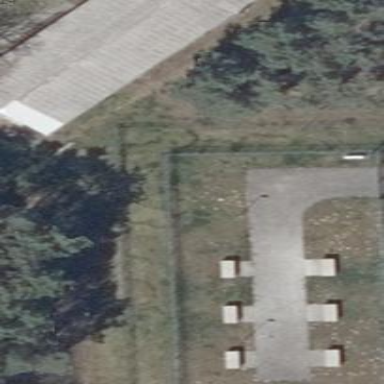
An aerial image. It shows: Chain link fence.